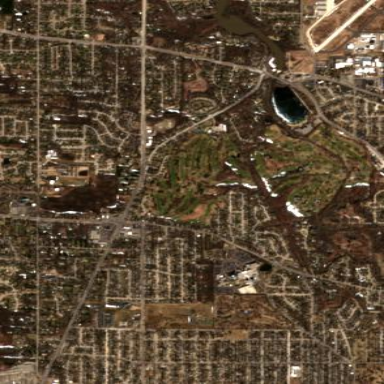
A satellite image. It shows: Golf course surrounded by greenery.